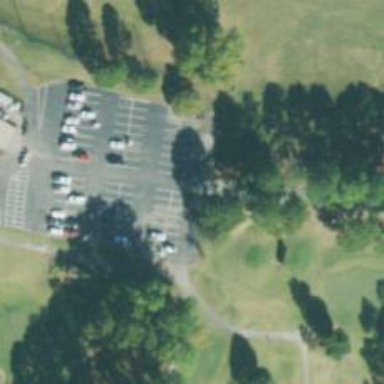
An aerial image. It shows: Service road designated as golf cart path.